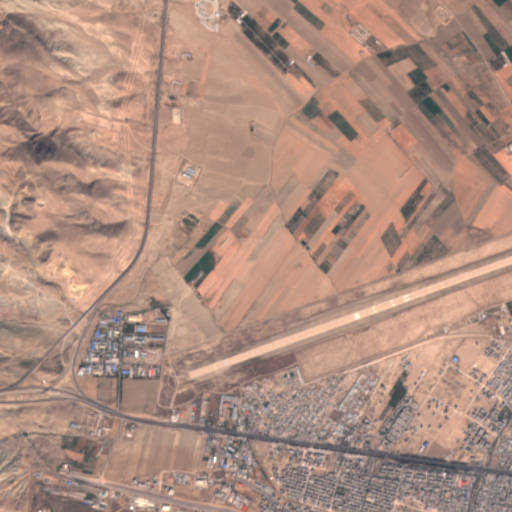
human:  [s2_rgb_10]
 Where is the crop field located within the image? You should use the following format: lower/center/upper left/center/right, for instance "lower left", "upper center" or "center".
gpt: The crop field is located in the upper right of the image.
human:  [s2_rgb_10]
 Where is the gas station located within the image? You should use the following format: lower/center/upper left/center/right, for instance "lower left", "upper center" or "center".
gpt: The gas station is located in the lower right of the image.
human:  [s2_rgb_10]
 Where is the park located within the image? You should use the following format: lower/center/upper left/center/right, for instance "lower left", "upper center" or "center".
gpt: The park is located in the lower right of the image.
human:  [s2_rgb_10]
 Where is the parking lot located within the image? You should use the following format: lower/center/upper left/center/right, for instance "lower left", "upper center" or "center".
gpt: There is no parking lot in the image.